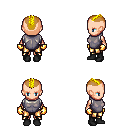
a pixel art fantasy rpg character, female body template, human, light skin, steel chest armor, gold greaves, blonde short mohawk hairstyle, gold gloves, black shoes, four views (front, back, left, right), 2x2 character sprite sheet, small pixel art, hard edges, no anti-aliasing